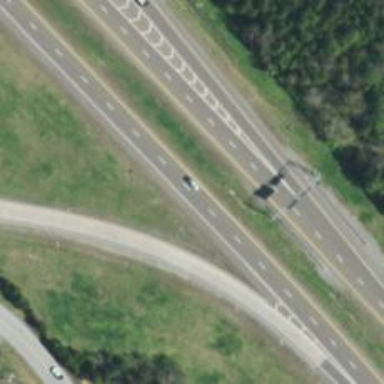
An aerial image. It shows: Trunk highway with expressway features.